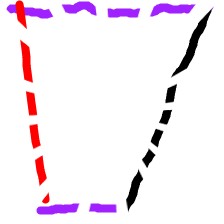
Shape: trapezoid